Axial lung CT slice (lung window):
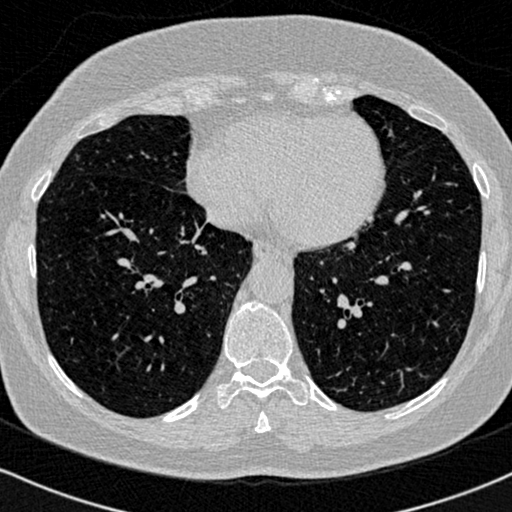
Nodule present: no